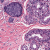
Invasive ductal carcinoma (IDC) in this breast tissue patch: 1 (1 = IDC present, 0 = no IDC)